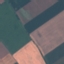
Label: AnnualCrop